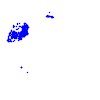
Particle: electron